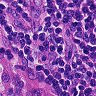
Metastatic tissue present: no